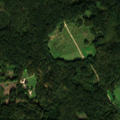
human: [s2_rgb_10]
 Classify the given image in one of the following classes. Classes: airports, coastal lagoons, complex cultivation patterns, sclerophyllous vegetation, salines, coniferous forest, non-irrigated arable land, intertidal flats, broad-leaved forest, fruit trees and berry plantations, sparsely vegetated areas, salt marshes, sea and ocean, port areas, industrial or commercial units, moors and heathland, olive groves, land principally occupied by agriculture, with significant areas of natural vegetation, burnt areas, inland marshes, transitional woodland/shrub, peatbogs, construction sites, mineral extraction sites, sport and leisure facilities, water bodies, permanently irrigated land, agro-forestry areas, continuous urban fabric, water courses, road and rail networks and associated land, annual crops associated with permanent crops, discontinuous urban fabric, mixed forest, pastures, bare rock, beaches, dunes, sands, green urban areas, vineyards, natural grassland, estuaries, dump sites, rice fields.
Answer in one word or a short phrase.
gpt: land principally occupied by agriculture, with significant areas of natural vegetation, coniferous forest, mixed forest, transitional woodland/shrub